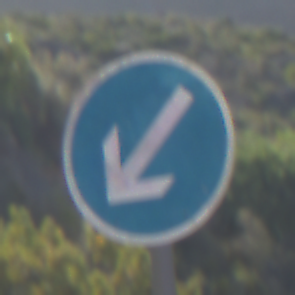
Verkehrszeichen: VorgeschriebeneVorbeifahrtLinks
Umgebung: Outdoor, Nature
Tageszeit: MorningAfternoon
Wetter: Clear
Licht: Natural
Jahreszeit: NotSpecified
Kontrast: HighContrast